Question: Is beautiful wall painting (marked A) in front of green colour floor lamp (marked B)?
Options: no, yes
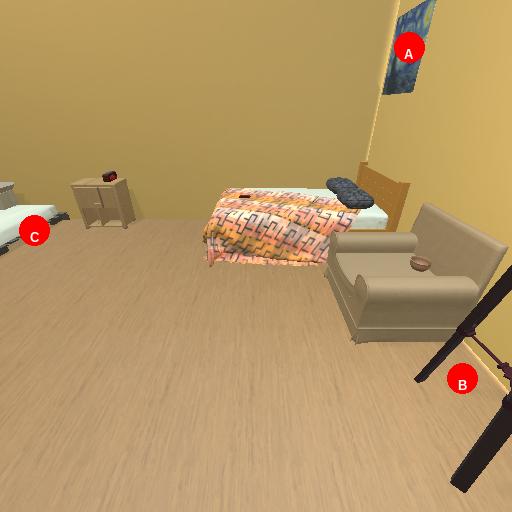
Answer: no